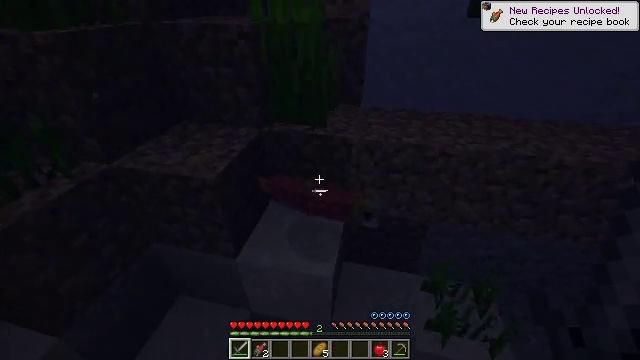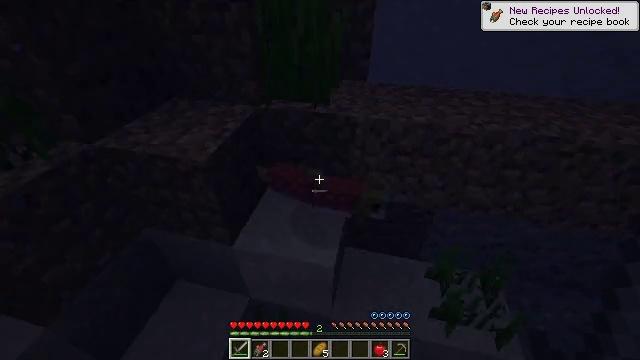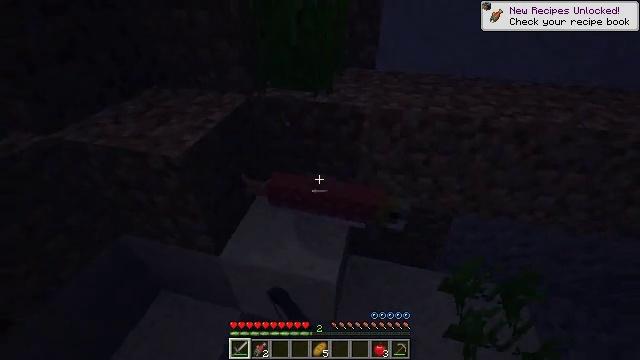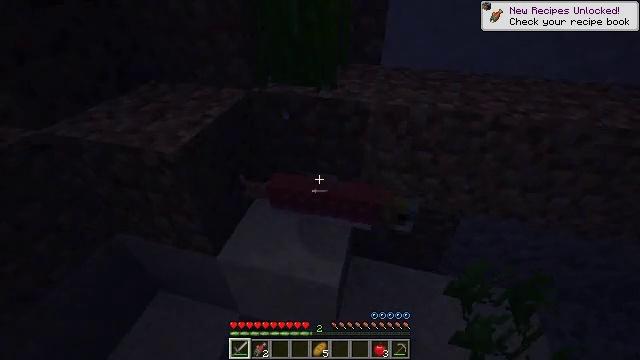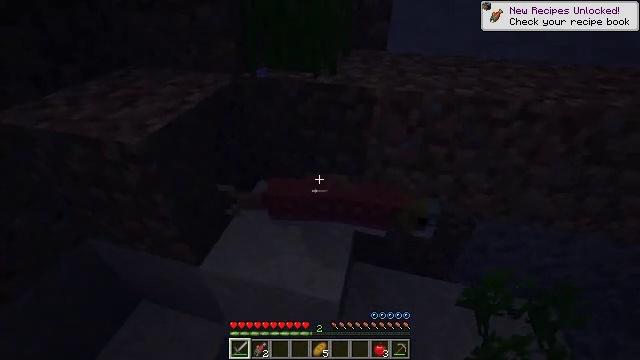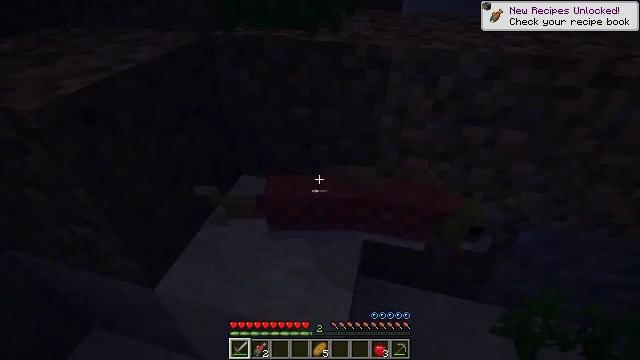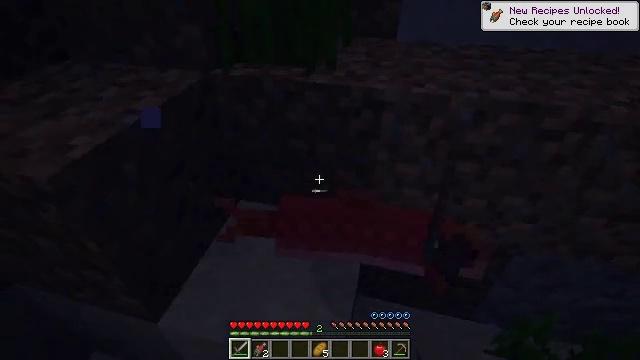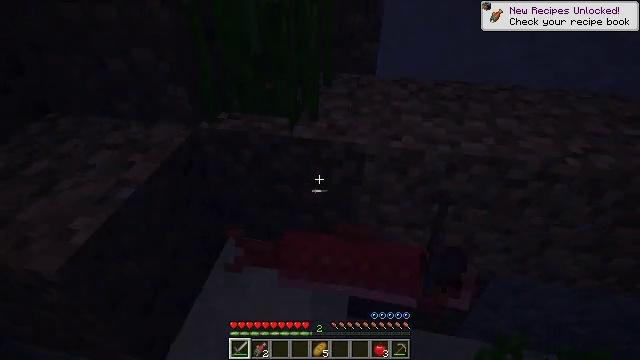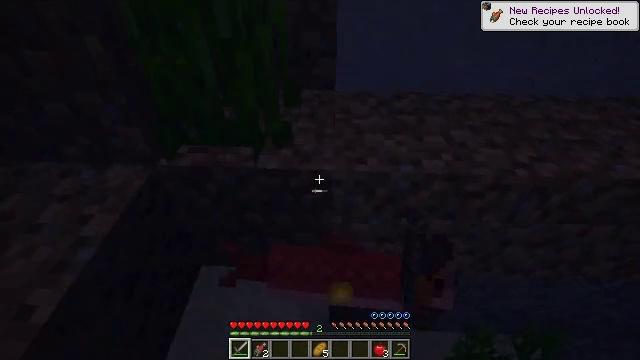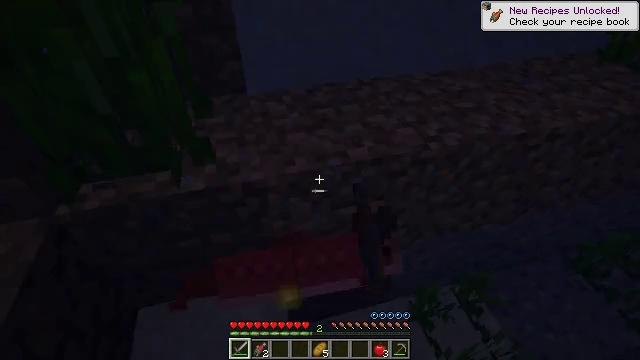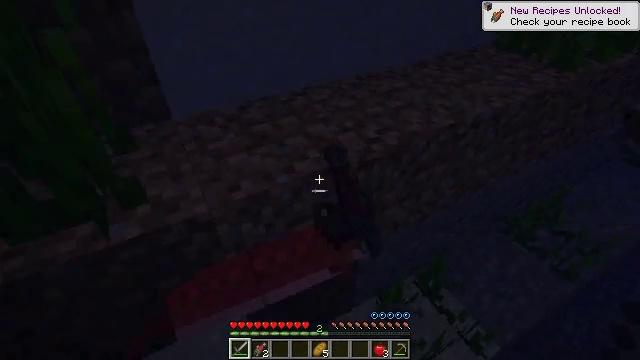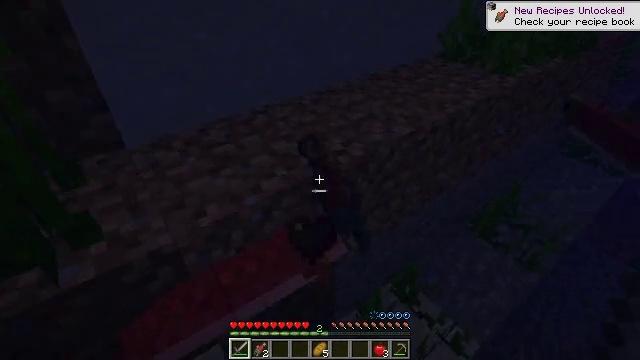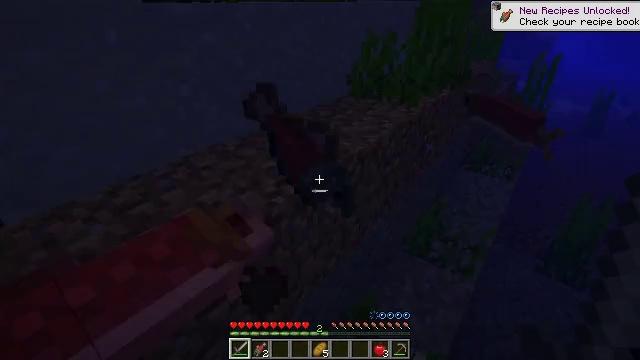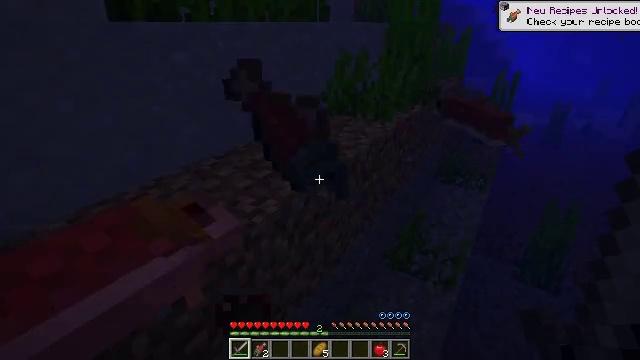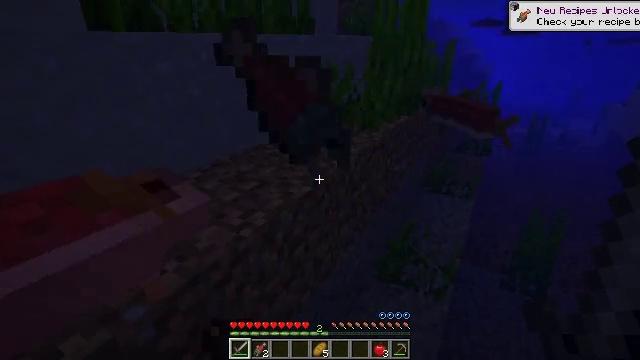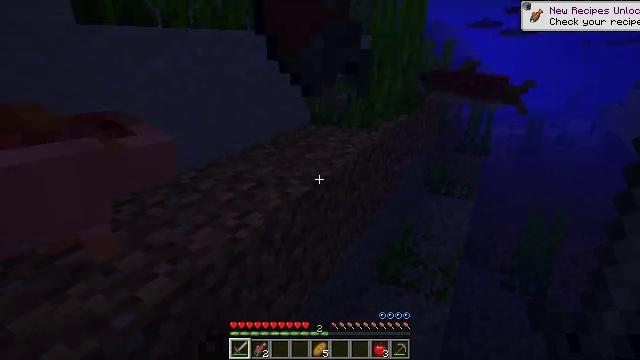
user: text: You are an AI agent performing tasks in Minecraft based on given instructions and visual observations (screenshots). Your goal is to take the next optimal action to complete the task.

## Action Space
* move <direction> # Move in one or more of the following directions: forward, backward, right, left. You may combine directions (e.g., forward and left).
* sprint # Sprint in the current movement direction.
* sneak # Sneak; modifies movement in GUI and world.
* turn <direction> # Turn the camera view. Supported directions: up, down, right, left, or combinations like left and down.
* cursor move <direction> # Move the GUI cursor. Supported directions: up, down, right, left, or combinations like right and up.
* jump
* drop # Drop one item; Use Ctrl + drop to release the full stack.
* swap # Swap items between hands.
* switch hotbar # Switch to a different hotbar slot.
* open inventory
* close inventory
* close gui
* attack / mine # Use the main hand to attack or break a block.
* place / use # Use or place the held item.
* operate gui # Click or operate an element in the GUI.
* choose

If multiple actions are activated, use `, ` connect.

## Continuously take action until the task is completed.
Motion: motion action
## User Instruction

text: Kill the salmon.
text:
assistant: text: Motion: move forward, turn down, attack / mine
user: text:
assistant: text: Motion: move forward, attack / mine
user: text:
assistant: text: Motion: move forward, attack / mine
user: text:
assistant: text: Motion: no_op
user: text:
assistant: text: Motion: no_op
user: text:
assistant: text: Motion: no_op
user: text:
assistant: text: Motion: turn right
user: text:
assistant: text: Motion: turn right and down
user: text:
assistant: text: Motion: turn right and down
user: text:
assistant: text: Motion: turn right and up
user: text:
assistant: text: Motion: turn right and up
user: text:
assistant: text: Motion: move forward, turn right and up
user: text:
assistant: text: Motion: move forward, turn right and up
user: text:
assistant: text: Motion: move forward, turn right and up
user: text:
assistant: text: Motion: move forward
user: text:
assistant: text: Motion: move forward
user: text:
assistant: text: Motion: move forward
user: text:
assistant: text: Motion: move forward and move left, turn right
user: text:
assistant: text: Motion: move forward and move left, turn right and up
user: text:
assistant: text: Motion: move forward and move left, turn right and up
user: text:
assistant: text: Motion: move forward and move left, turn right and up
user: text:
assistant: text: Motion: move forward and move left, turn right and up
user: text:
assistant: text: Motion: move forward, turn right and up
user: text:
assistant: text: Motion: move forward, turn up
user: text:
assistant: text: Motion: move forward, turn up
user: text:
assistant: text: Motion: move forward
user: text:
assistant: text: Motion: move forward
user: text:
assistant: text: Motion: move forward
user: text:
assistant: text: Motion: move forward
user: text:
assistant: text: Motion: move forward